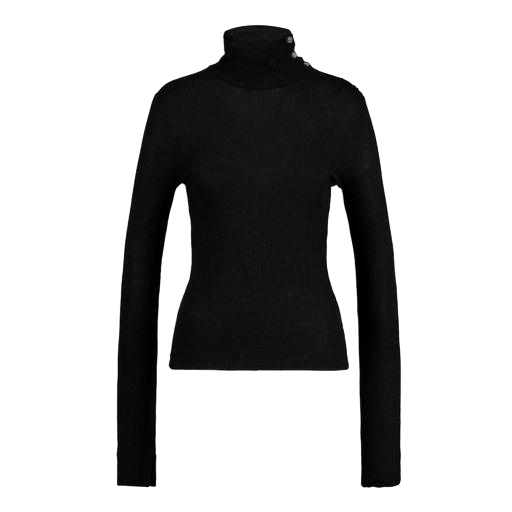
black polo-neck top, black leenda turtleneck sweater, high-neck ribbed-jersey t-shirt, white background